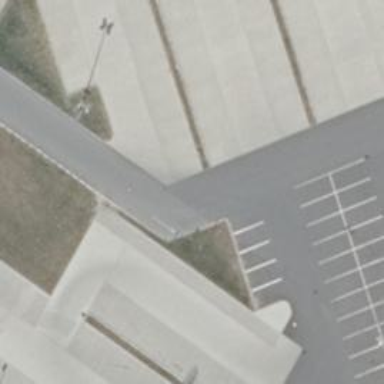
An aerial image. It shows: Asphalt parking aisle off service road.